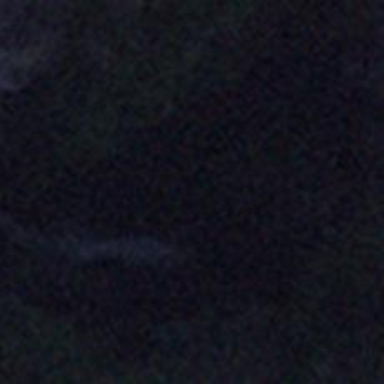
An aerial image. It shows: Beautiful waterfall in nature.